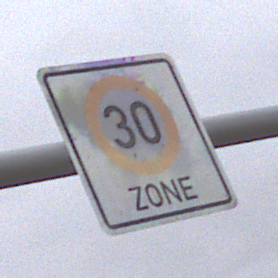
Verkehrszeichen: BeginnZone30
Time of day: Midday
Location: Outdoor (Nature)
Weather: Overcast
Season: NotSpecified
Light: Natural